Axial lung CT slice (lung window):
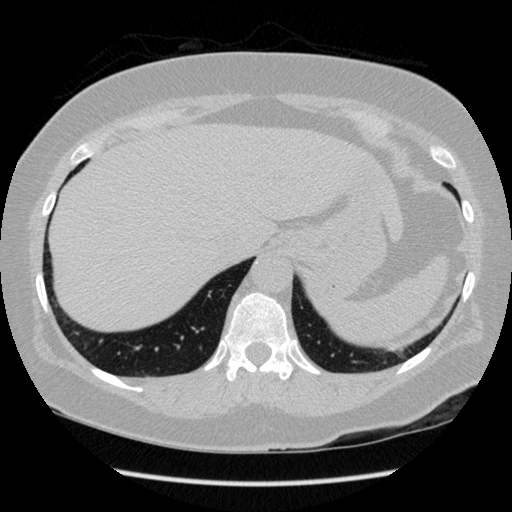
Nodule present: no